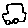
Label: car